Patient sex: M
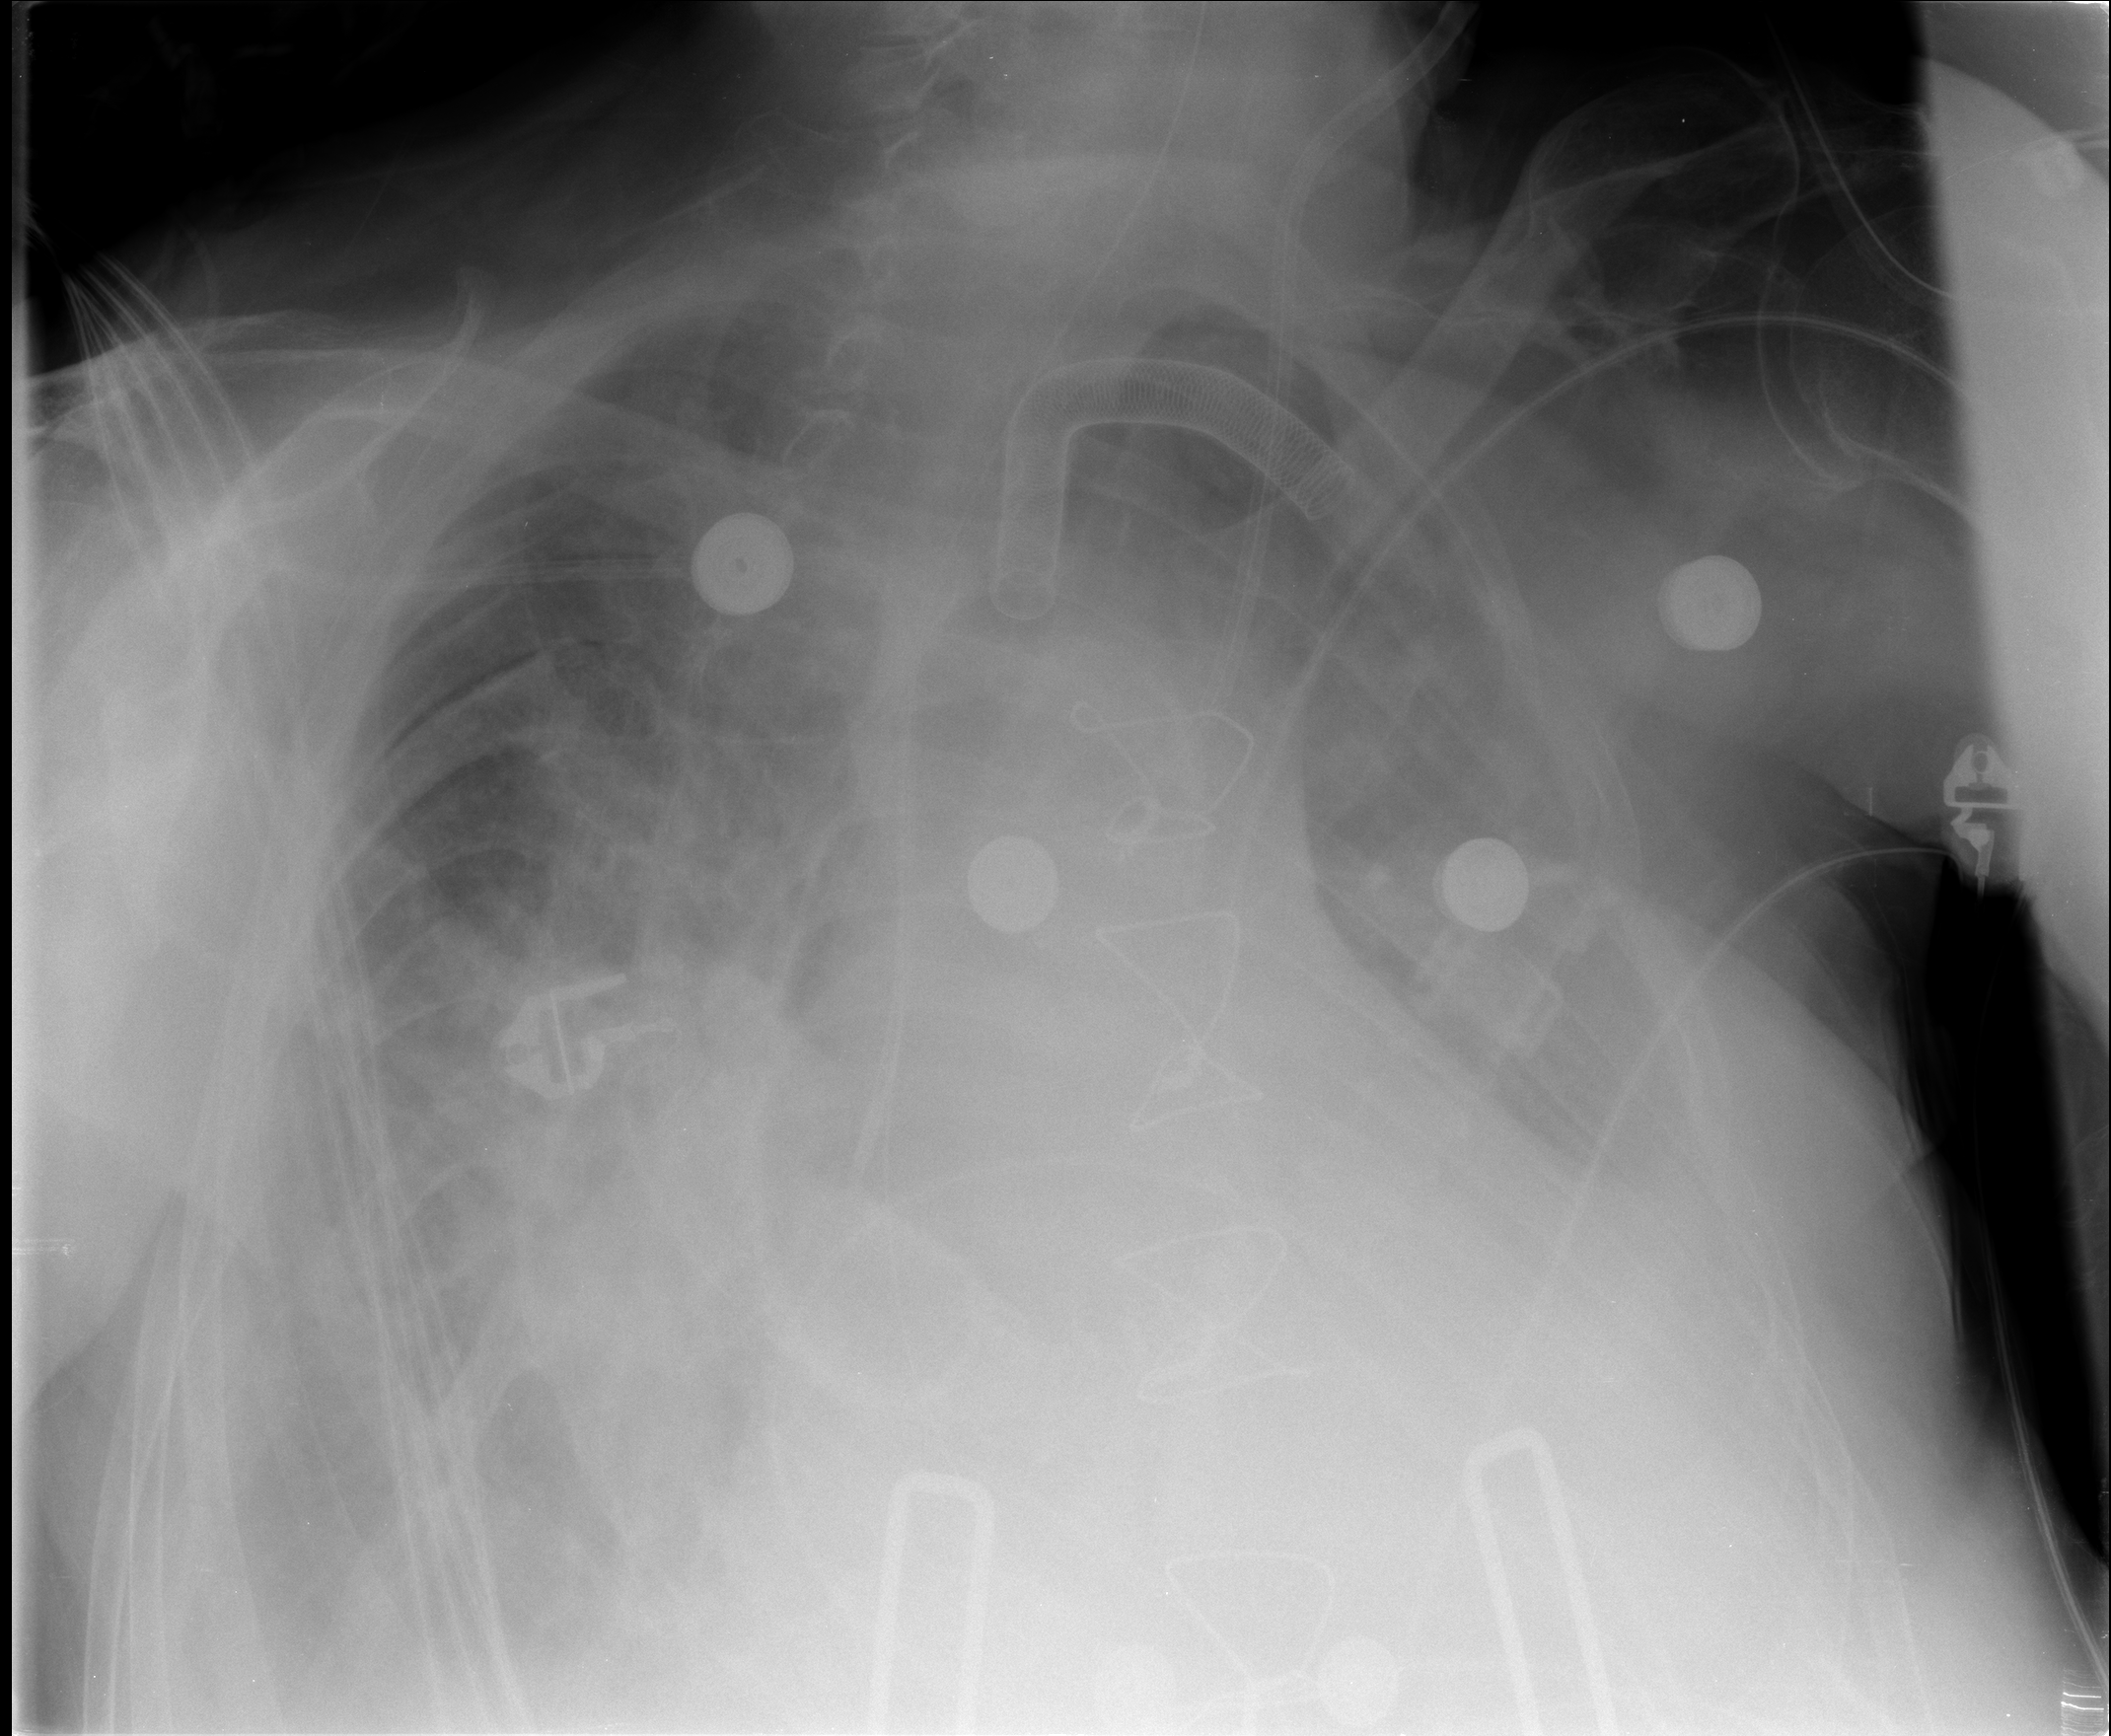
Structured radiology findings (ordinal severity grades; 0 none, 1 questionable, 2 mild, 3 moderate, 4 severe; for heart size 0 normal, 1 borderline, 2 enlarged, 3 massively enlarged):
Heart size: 2
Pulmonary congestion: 0
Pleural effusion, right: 3
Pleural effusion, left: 3
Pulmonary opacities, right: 2
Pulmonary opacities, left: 2
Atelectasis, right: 2
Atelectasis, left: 2